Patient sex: M
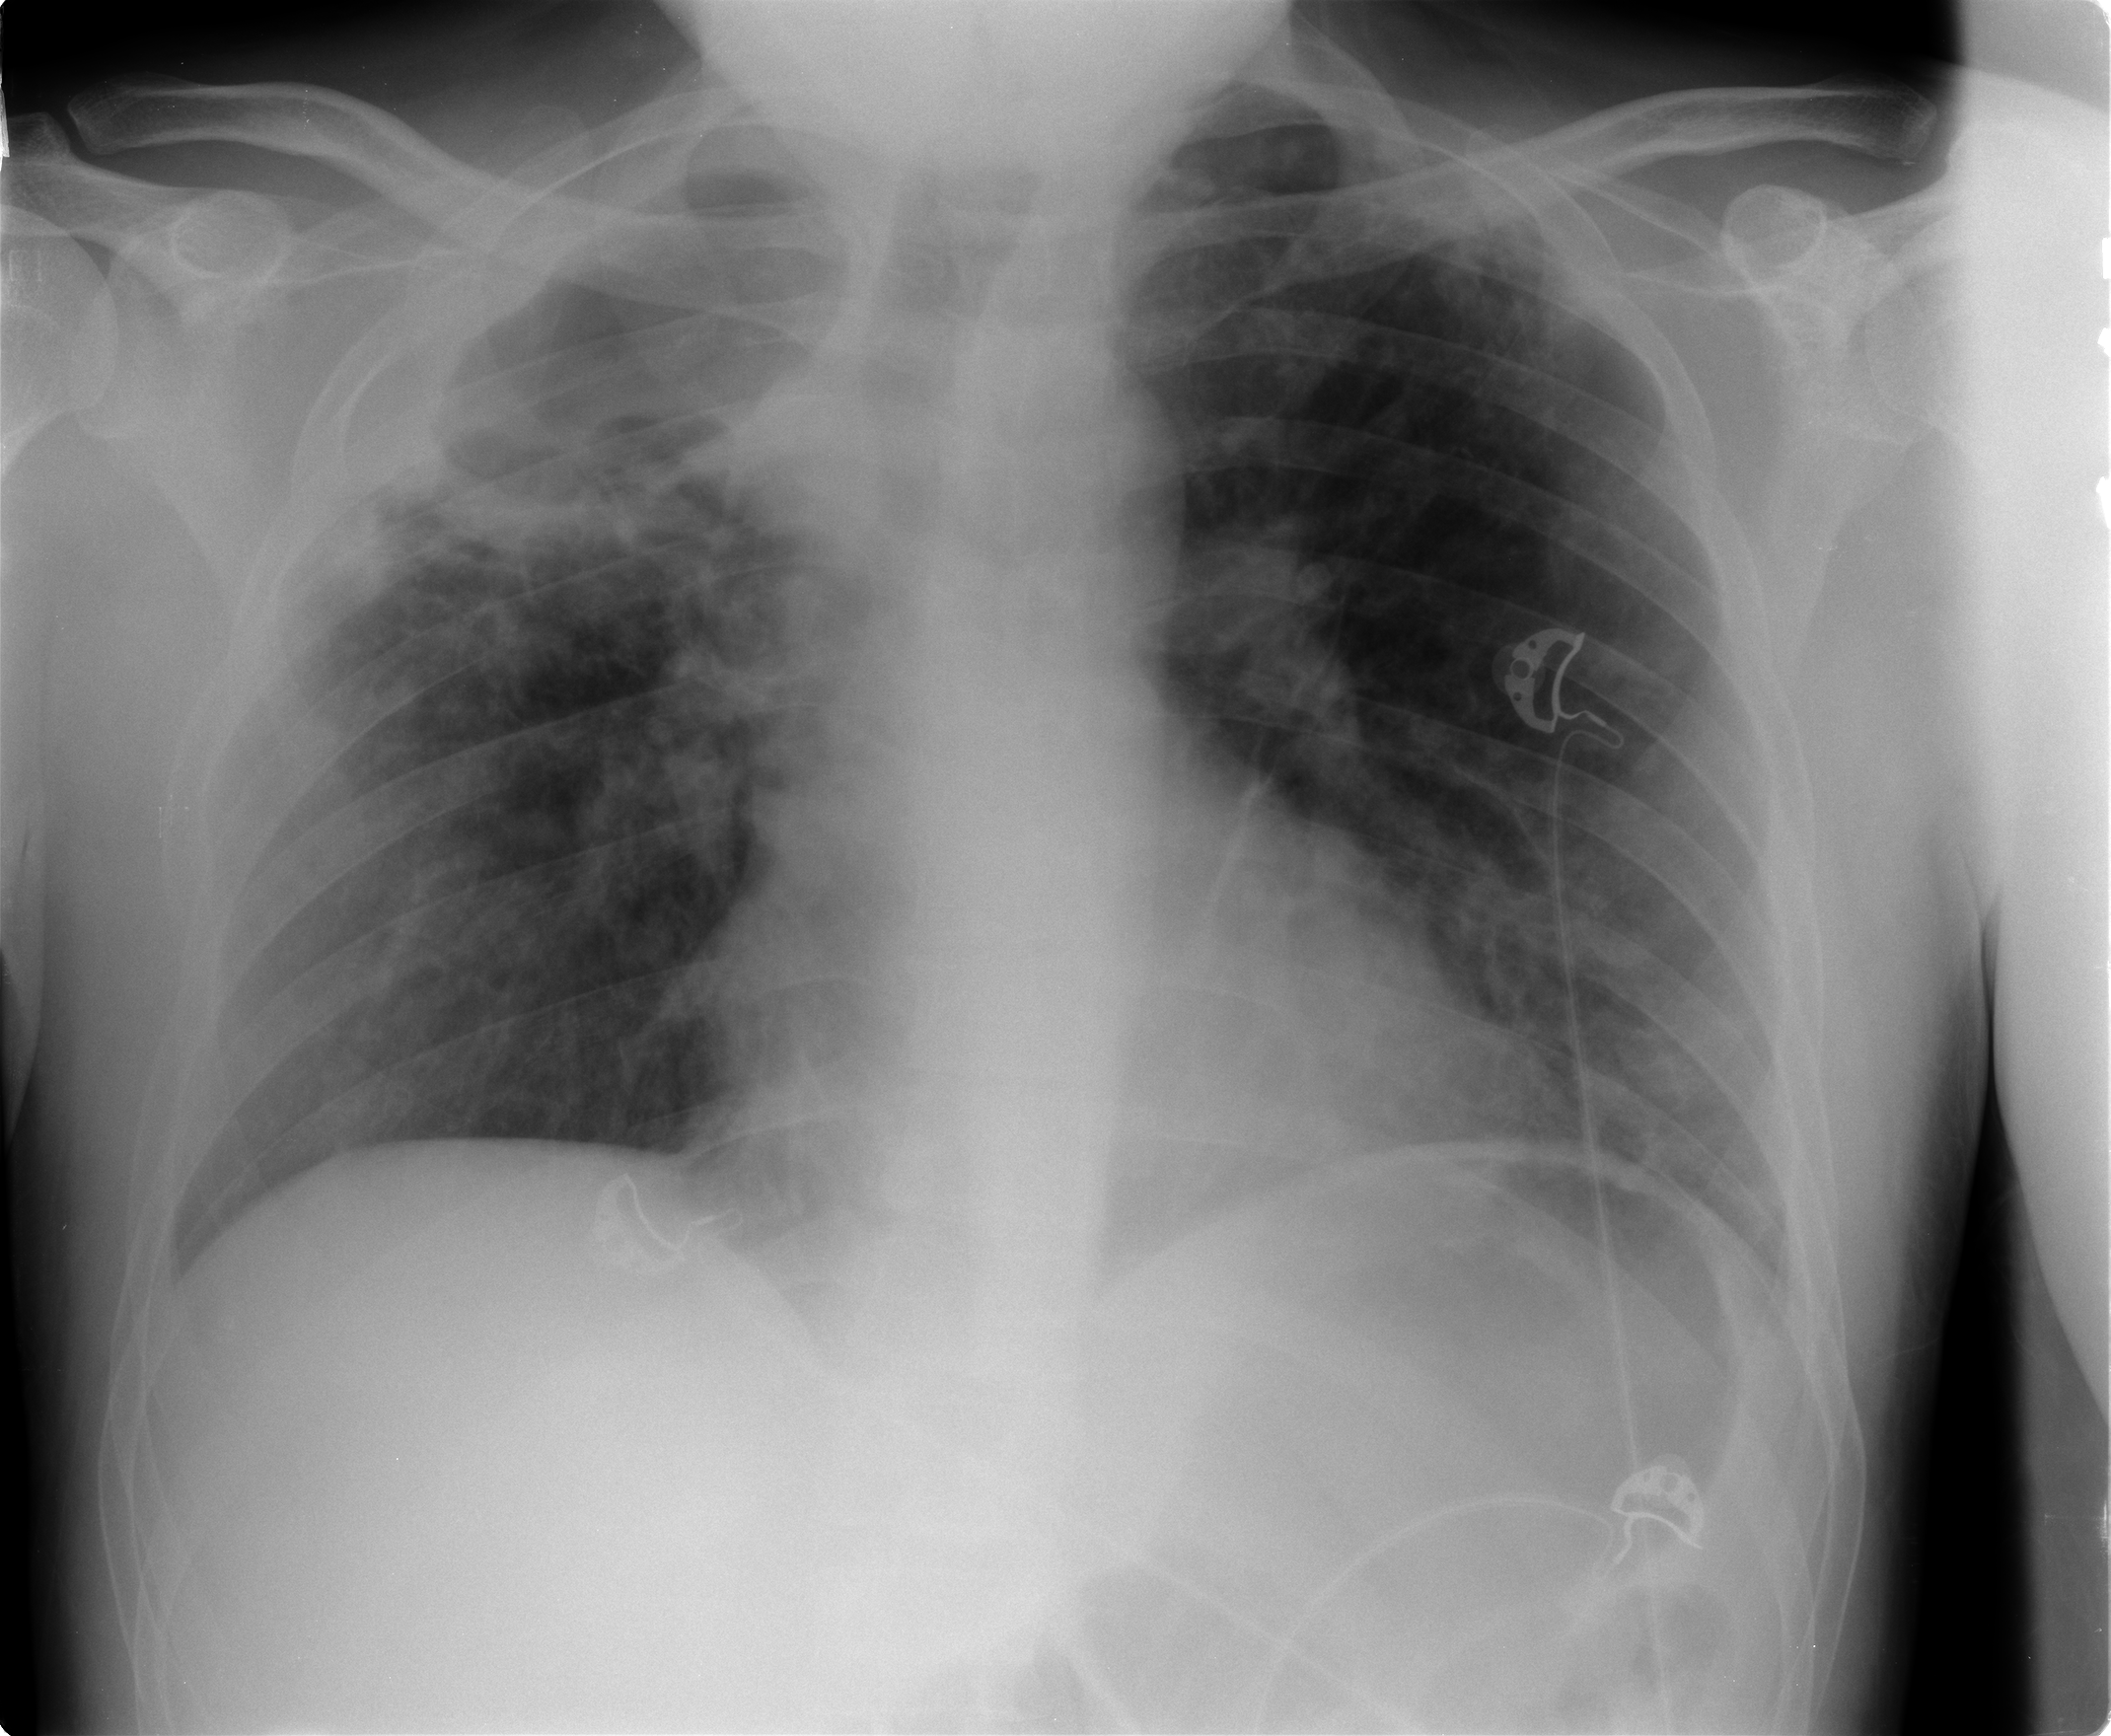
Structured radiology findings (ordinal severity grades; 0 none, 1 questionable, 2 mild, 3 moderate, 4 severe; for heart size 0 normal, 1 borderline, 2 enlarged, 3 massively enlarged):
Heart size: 0
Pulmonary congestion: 1
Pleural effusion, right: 0
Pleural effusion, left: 0
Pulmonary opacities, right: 2
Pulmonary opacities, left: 2
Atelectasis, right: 2
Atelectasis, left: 2